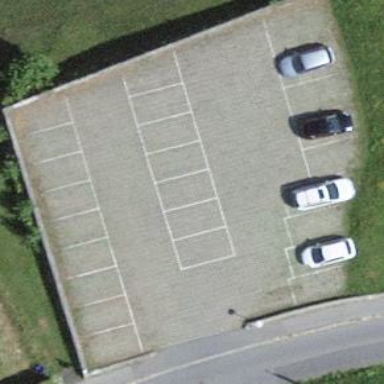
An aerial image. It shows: Parking area with asphalt surface.